Field crop: maize
Growth stage: 2
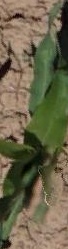
Species: maize